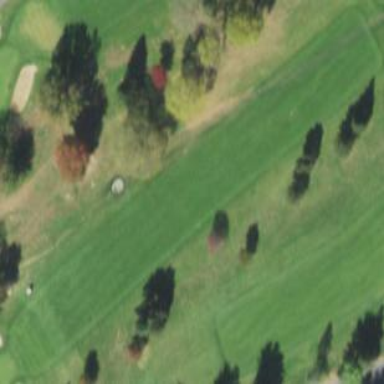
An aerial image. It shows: Golf fairway in the image.